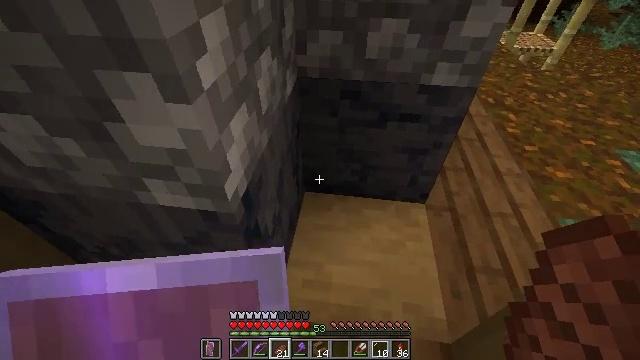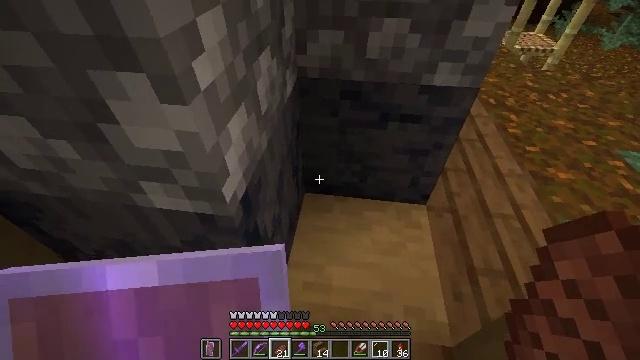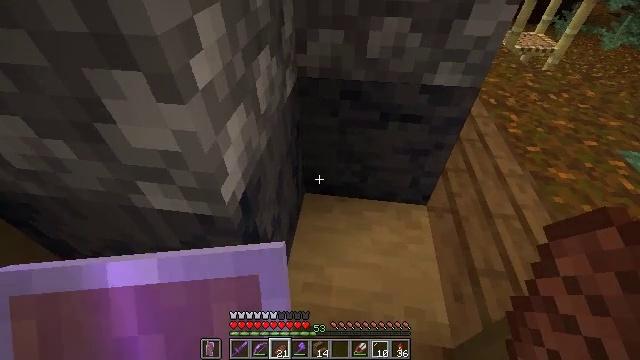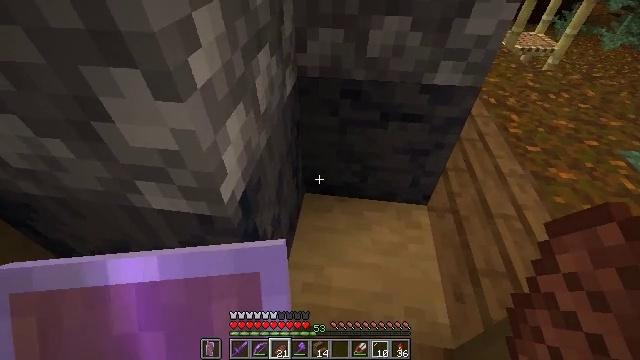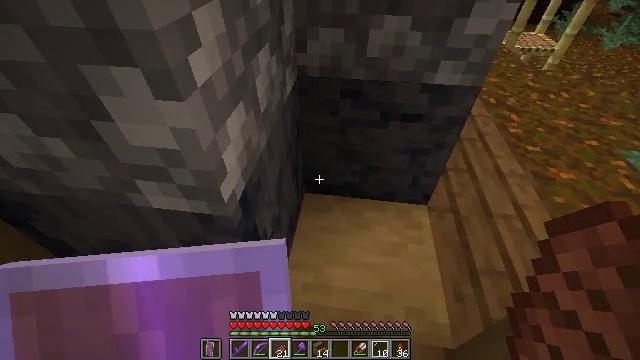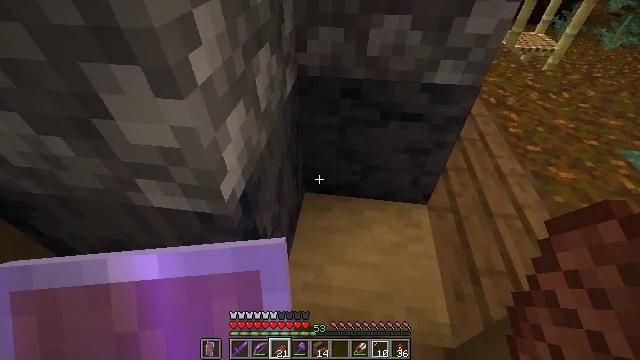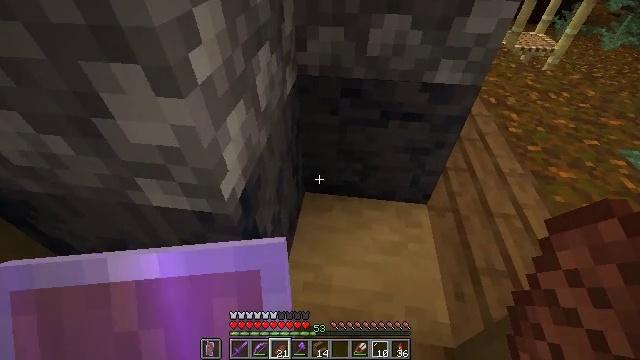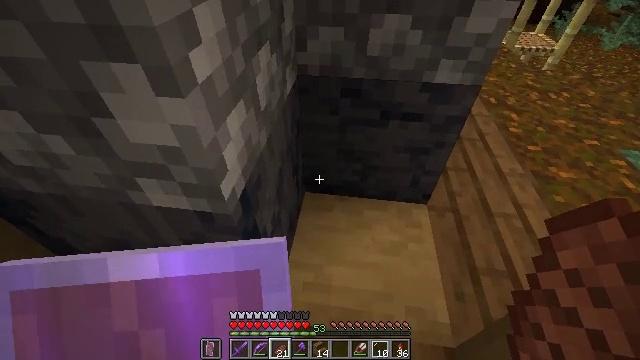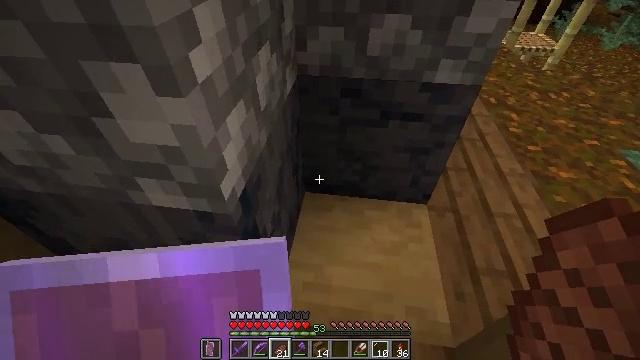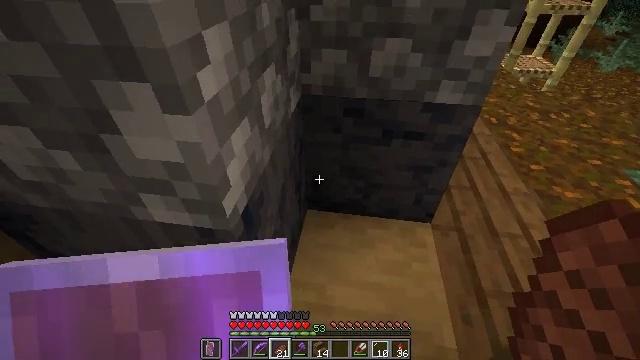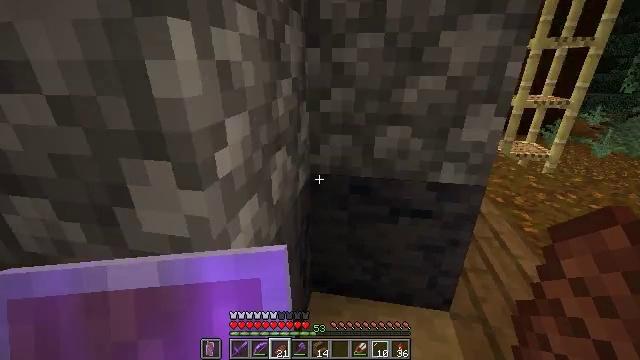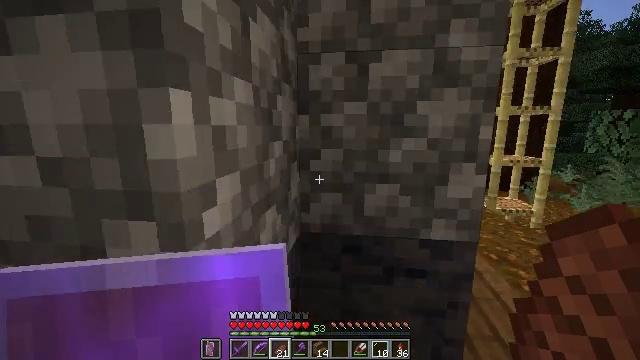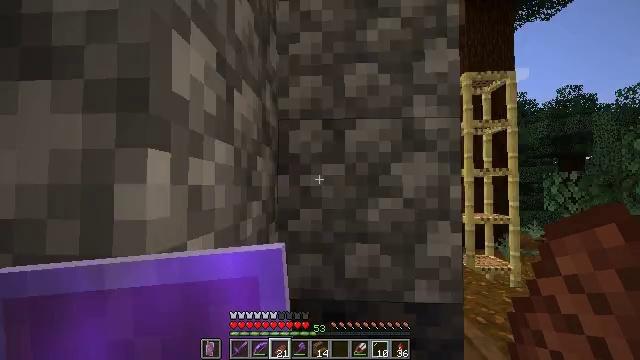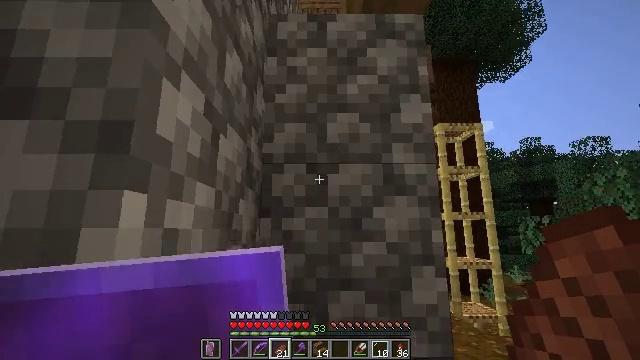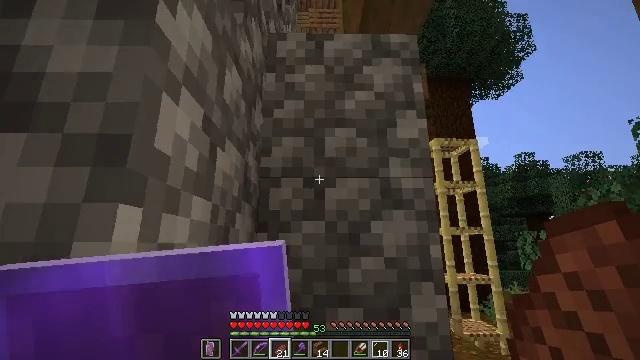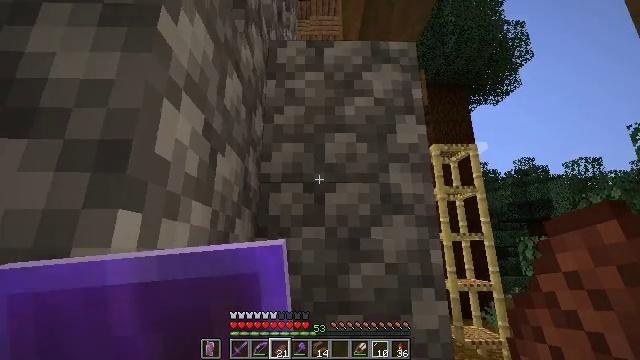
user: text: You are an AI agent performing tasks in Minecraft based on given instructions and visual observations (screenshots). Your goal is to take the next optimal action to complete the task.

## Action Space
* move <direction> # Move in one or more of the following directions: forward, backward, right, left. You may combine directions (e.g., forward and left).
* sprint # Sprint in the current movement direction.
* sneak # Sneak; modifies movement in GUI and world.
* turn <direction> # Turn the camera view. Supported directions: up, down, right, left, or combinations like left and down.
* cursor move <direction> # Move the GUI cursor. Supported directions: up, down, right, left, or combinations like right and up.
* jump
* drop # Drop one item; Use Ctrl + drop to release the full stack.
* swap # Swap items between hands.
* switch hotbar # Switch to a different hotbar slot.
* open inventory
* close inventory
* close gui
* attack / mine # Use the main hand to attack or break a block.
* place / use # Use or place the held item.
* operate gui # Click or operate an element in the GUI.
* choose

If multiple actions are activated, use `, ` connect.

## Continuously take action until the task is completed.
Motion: motion action
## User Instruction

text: Harvest vines off the surface.
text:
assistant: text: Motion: no_op
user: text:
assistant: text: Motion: no_op
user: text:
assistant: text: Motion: no_op
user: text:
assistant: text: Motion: no_op
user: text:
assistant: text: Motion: no_op
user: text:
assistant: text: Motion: no_op
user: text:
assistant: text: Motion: no_op
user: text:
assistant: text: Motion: no_op
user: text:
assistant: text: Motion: turn up
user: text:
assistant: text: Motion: turn left and up
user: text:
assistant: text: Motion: turn right and up
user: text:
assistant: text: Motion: turn right and up
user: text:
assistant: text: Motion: turn right and up
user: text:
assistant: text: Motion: turn up
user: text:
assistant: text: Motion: turn up
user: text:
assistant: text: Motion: turn up
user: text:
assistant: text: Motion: turn up
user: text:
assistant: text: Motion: no_op
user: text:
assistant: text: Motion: no_op
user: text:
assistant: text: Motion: no_op
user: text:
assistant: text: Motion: no_op
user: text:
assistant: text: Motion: no_op
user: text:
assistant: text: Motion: no_op
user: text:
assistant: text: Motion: turn right and up
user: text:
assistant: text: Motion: turn right and up
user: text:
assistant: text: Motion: turn up
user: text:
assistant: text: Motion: no_op
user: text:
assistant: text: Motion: no_op
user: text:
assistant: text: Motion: no_op
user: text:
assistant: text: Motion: no_op